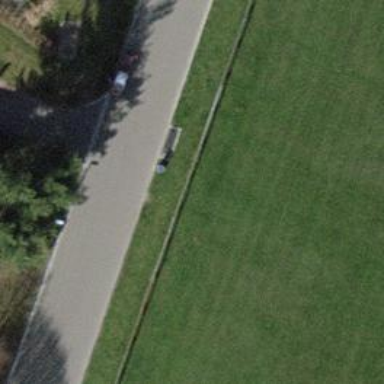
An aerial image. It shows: Black bench.